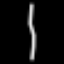
Label: line